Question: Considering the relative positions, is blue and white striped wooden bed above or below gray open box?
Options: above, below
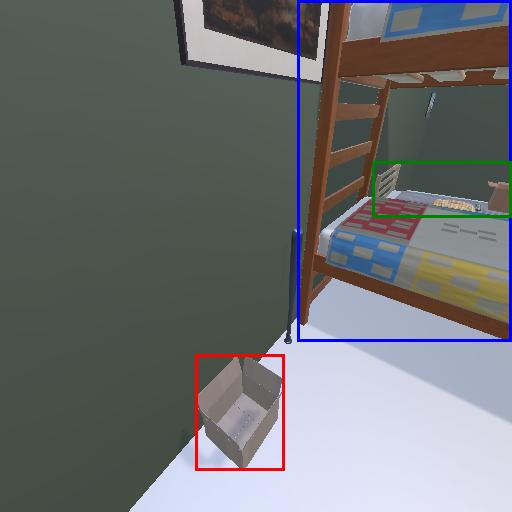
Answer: above